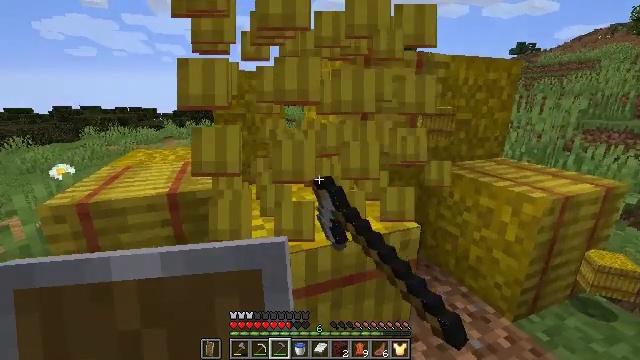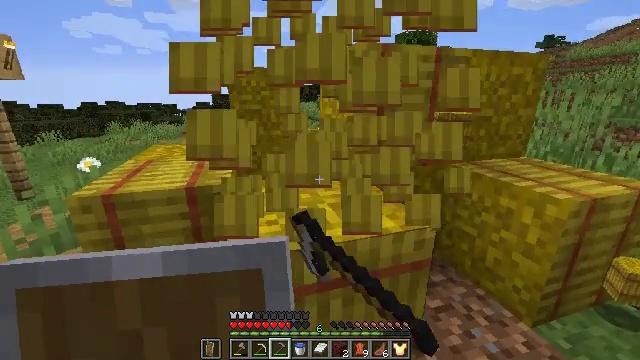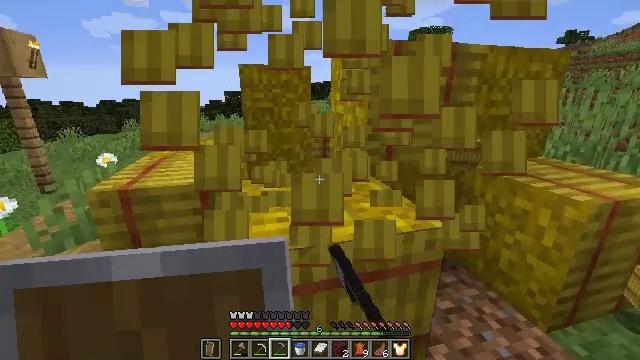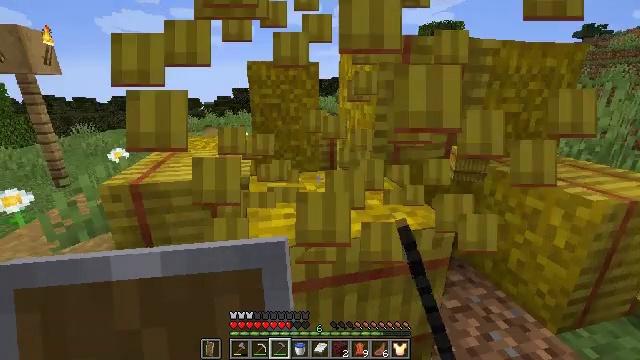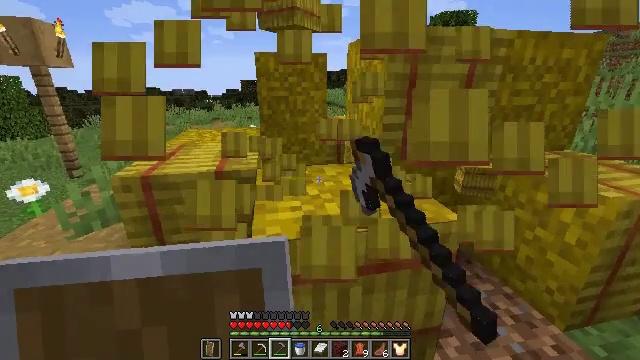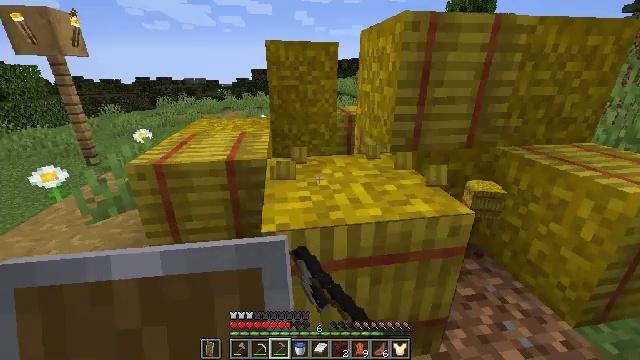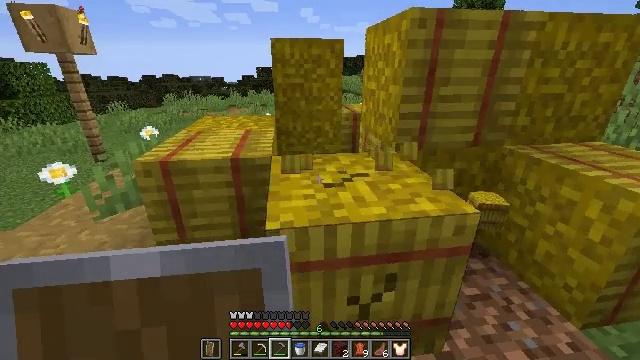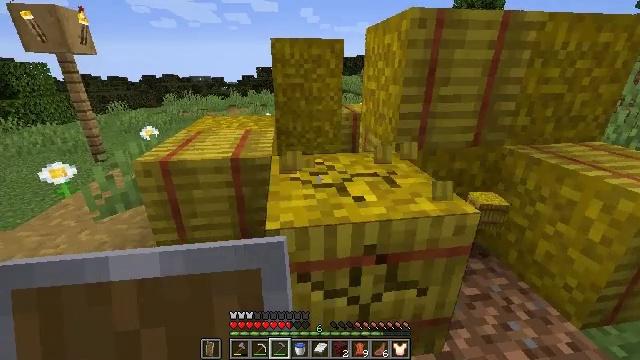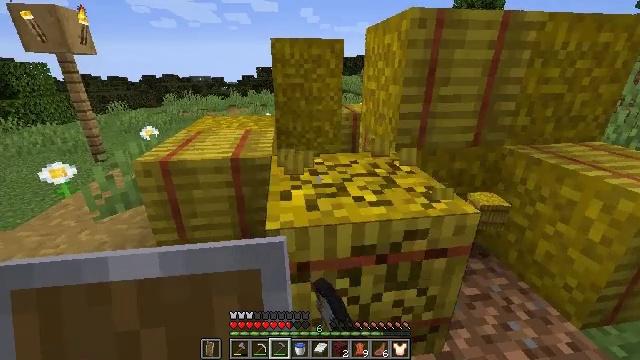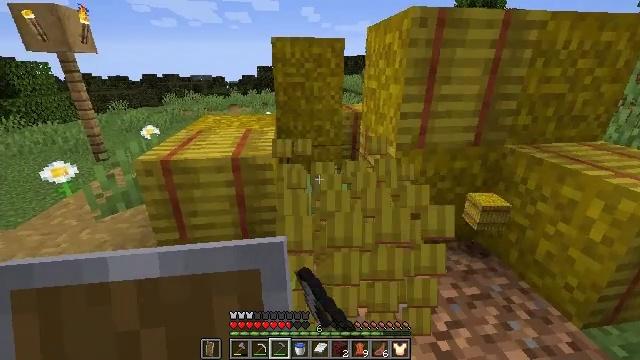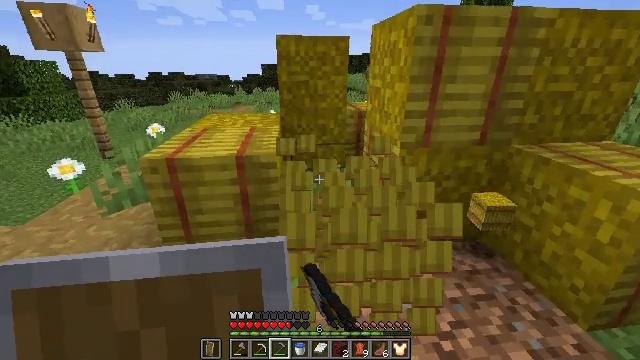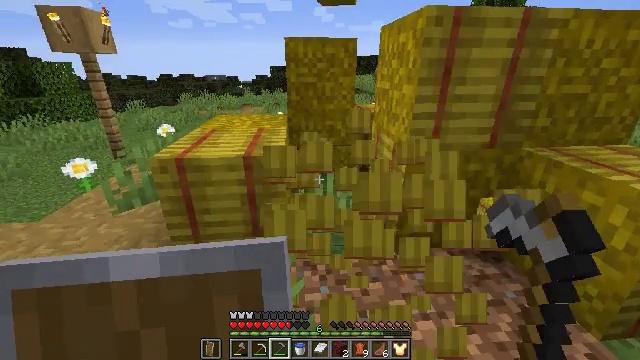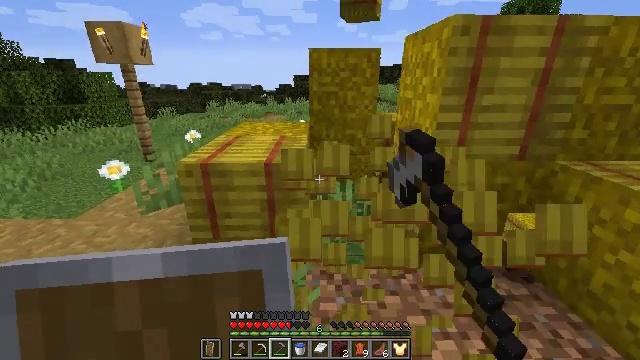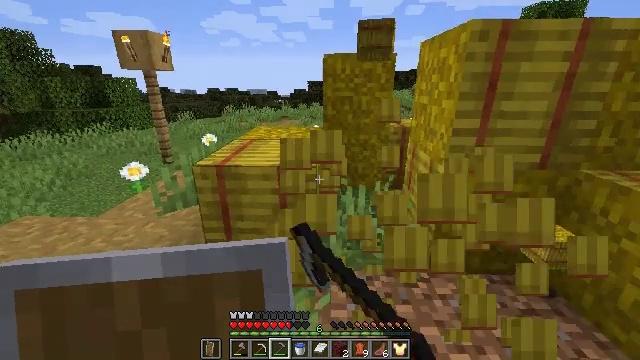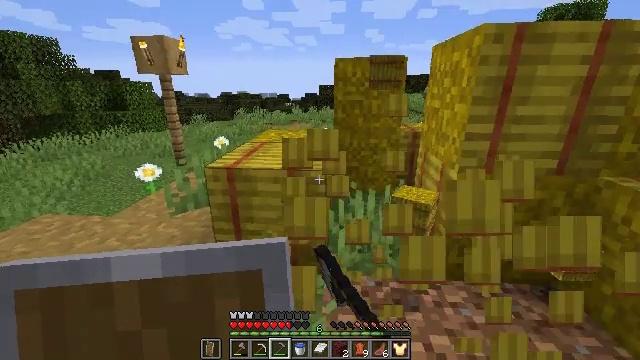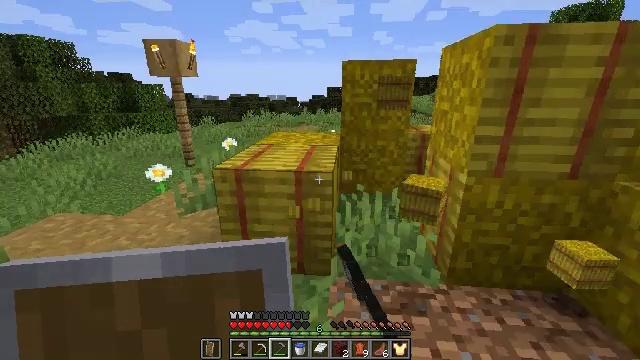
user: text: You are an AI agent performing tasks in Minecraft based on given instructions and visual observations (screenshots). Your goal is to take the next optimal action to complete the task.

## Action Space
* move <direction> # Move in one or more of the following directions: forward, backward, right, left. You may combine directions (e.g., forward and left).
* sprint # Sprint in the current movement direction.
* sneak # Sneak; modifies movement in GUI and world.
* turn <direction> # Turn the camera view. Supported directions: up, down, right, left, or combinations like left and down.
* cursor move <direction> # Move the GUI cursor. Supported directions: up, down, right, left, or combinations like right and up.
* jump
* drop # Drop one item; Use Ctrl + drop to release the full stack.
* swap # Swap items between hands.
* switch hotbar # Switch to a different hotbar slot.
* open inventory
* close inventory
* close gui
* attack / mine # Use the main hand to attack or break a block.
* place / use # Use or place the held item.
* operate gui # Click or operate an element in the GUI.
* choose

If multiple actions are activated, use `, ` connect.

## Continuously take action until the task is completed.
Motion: motion action
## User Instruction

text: Attack the hay block to get hay.
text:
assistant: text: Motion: turn left, attack / mine
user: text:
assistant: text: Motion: turn left, attack / mine
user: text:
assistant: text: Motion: turn left, attack / mine
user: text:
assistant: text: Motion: turn left and down, attack / mine
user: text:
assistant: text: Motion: turn left and down, attack / mine
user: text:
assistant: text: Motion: turn left, attack / mine
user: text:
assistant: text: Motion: attack / mine
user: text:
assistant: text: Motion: attack / mine
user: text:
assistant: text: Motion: attack / mine
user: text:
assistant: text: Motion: attack / mine
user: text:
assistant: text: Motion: turn left, attack / mine
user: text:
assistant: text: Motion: turn left and up, attack / mine
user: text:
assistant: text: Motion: turn left and up, attack / mine
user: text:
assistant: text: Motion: turn left, attack / mine
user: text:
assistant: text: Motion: turn left, attack / mine
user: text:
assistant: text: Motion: move forward, attack / mine
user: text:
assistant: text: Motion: move forward, attack / mine
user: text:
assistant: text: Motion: move forward, turn down, attack / mine
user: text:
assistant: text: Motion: turn down, attack / mine
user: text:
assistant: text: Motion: turn down, attack / mine
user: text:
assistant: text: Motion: attack / mine
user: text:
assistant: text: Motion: attack / mine
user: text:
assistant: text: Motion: attack / mine
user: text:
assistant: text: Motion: attack / mine
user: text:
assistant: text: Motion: attack / mine
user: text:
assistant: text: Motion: turn up, attack / mine
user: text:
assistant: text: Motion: turn up, attack / mine
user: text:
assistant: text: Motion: attack / mine
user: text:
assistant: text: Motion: move forward, attack / mine
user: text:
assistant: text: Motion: move forward, turn right, attack / mine